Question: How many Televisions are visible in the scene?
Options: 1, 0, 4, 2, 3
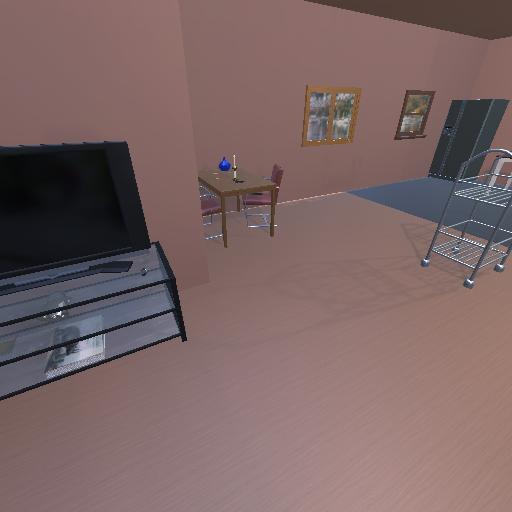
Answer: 1